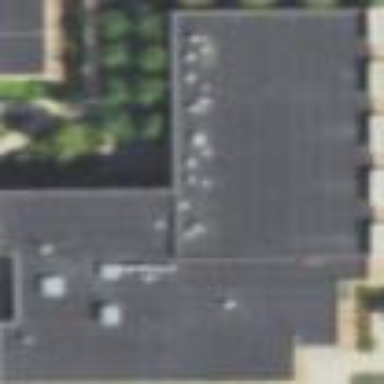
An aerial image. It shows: College building.